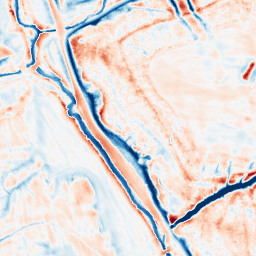
Category: edge_preserving
Decomposition family: bilateral
Decomposition parameters: d: 21
sigma_color: 25
sigma_space: 150
Upsampling method: sinc_hamming
Upsampling parameters: scale: 2
kernel_size: 8
Upsampling scale: 2